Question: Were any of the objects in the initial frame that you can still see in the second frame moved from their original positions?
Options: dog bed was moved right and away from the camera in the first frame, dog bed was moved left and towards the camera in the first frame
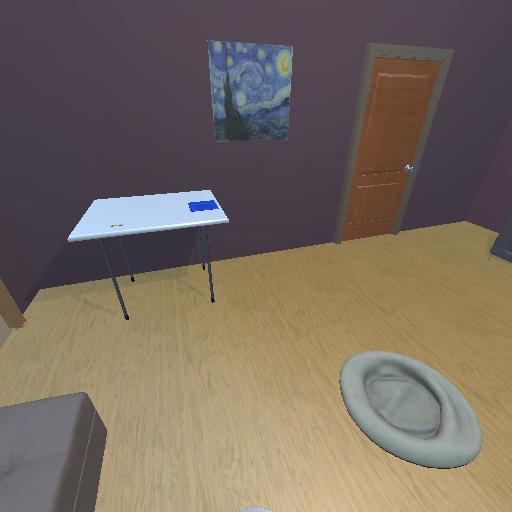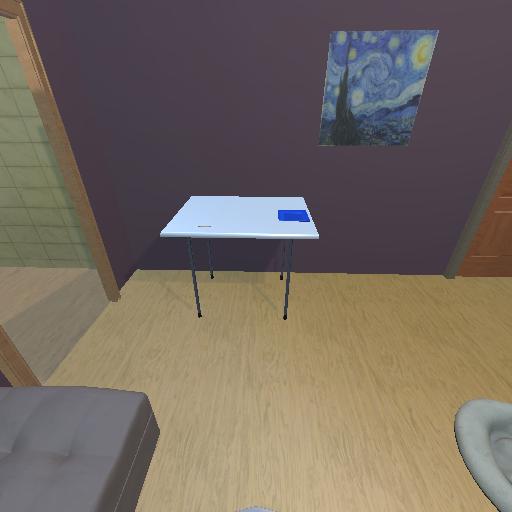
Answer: dog bed was moved right and away from the camera in the first frame